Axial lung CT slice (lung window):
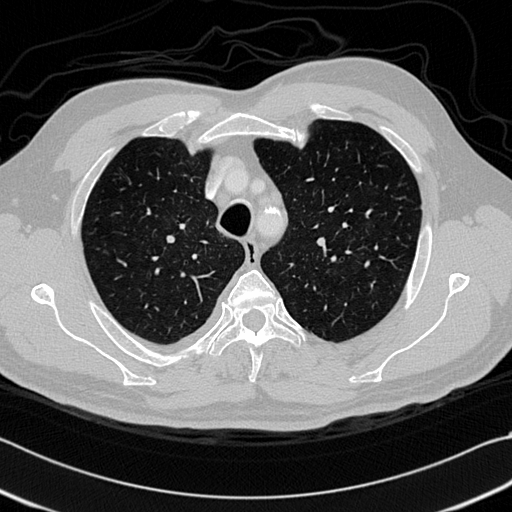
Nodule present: no